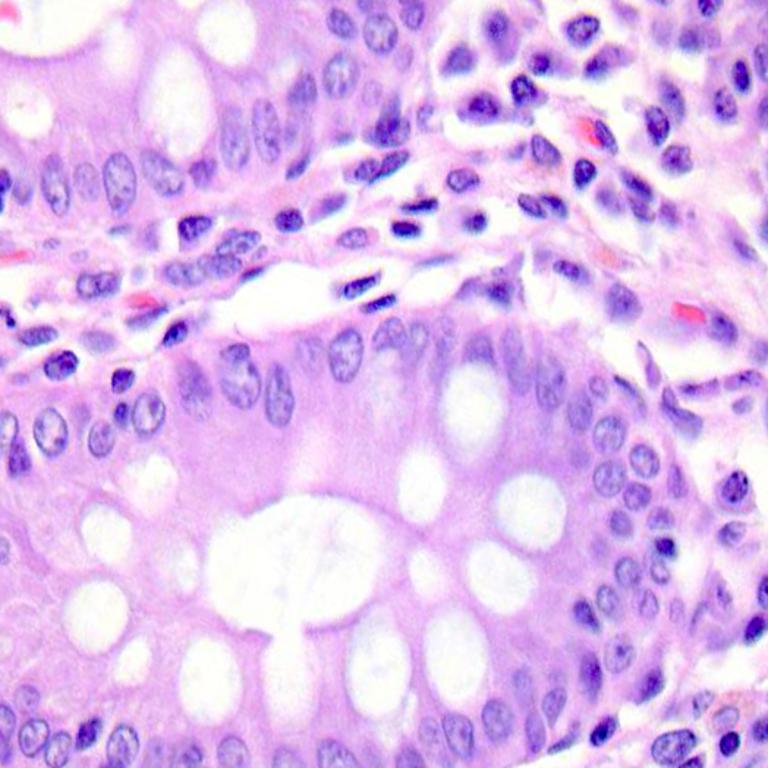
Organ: colon
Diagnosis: benign